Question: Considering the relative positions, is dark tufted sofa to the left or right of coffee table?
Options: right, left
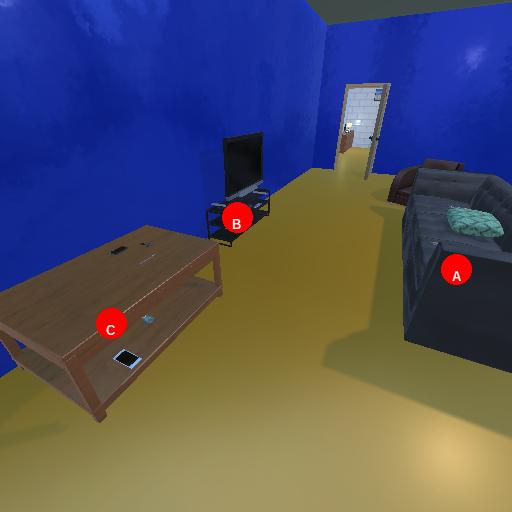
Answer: right